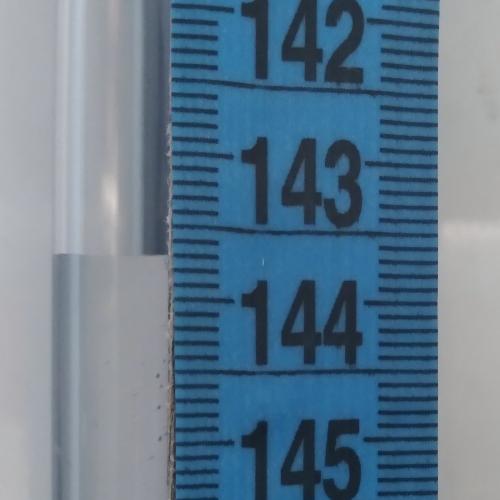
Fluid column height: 143.7 cm